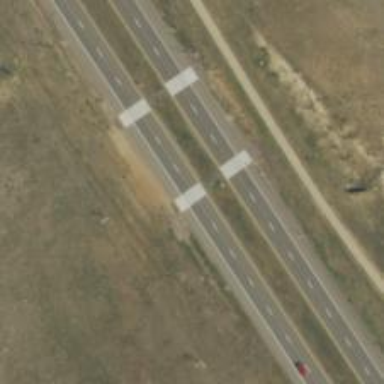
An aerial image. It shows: Expressway with asphalt surface designated as trunk highway. There is wildlife crossing structure nearby.